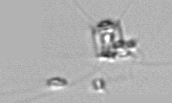
Label: Chaetoceros_didymus_TAG_external_flagellate